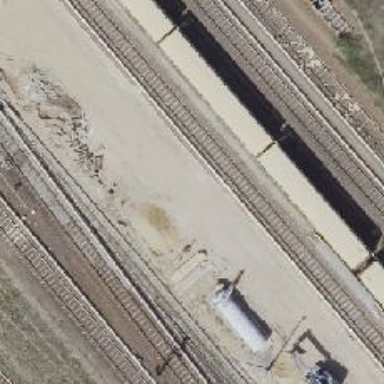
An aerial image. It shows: Yard used for service maintenance of electrified light rail railway.